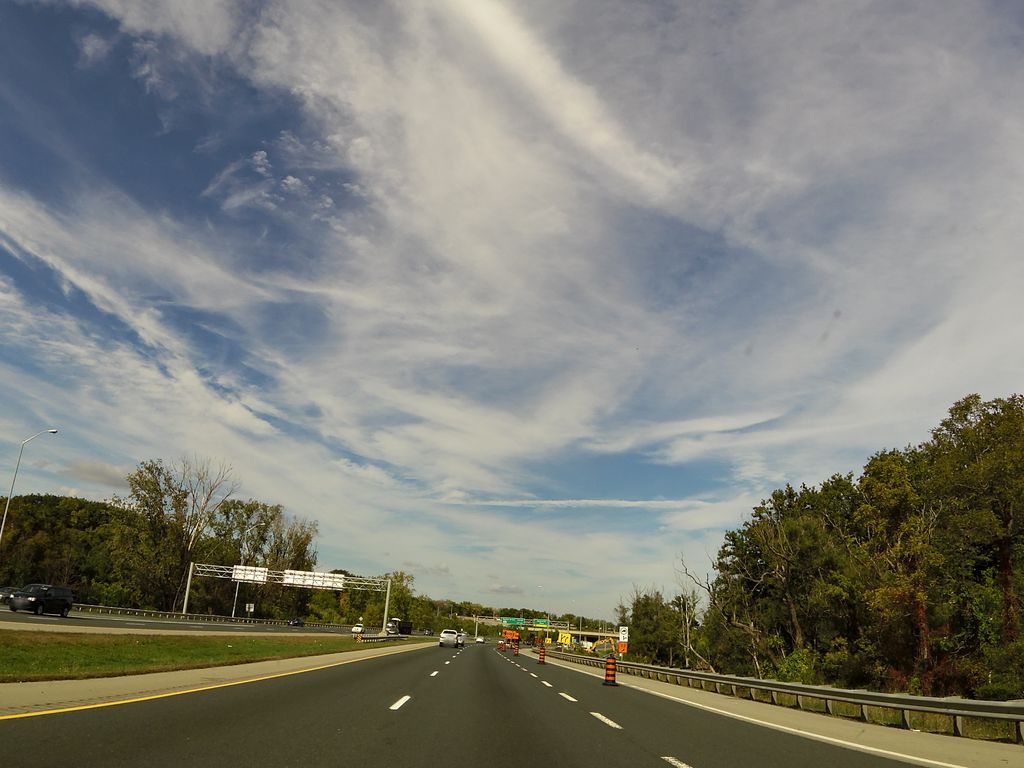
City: hamilton